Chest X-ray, PA view. Patient: 34 years old, sex M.
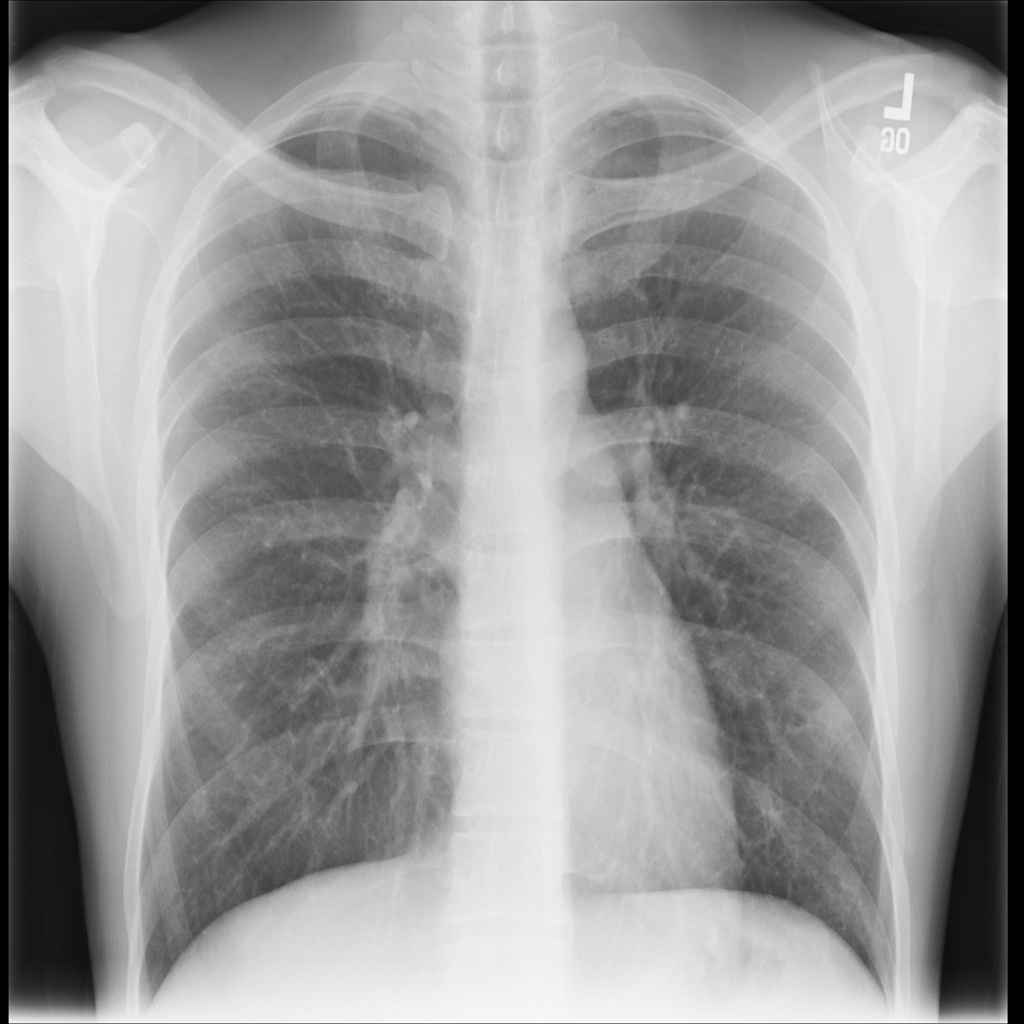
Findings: No Finding